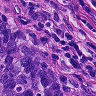
Metastatic tissue present: yes